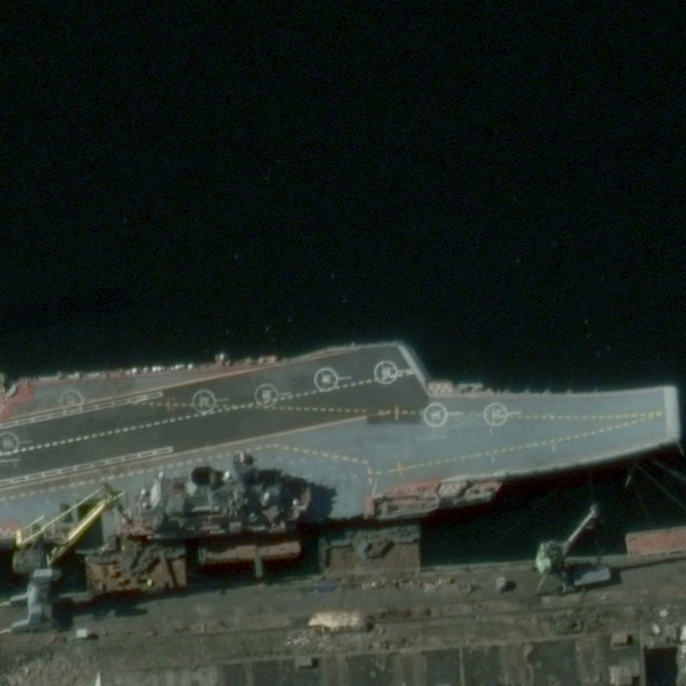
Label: aircraft_carrier